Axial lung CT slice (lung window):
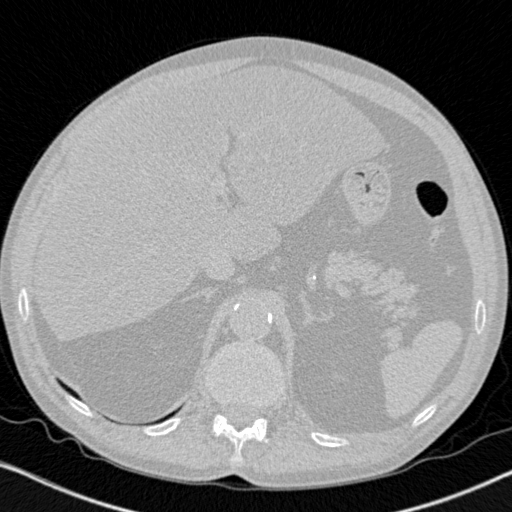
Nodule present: no